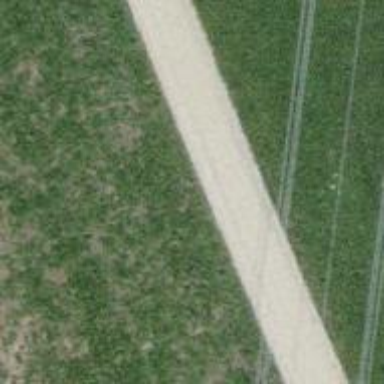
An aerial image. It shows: Agricultural track with grade2 surface. Only agricultural vehicles are allowed on this road.